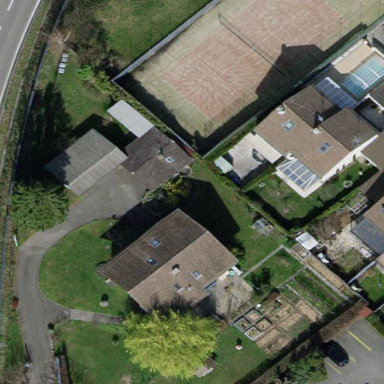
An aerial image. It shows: Garden enclosed by fence.